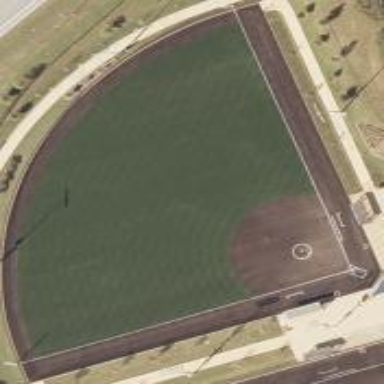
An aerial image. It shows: Fenced pitch for playing softball.